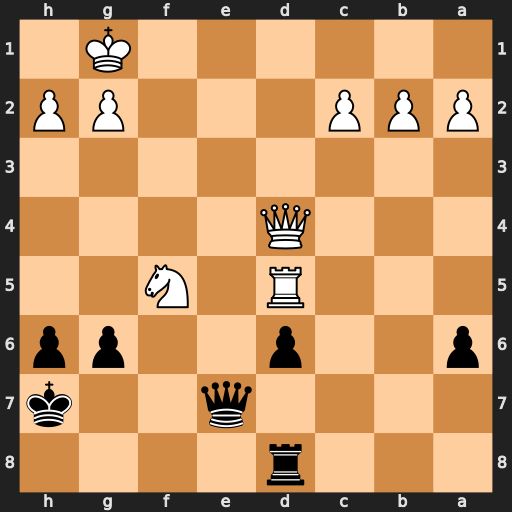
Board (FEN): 3r4/4q2k/p2p2pp/3R1N2/3Q4/8/PPP3PP/6K1
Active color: b
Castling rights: -
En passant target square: -
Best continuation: Qe1#